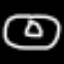
Label: donut